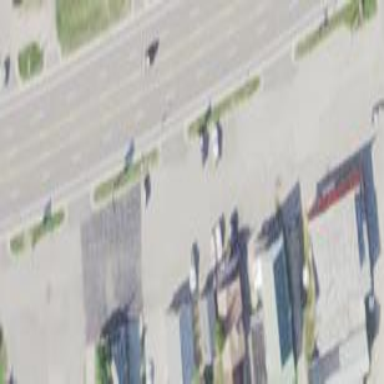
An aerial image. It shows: Parking area.